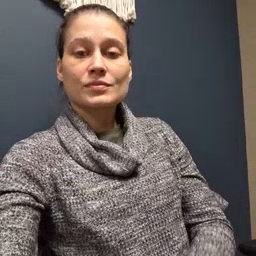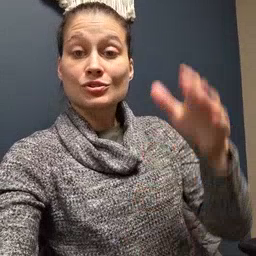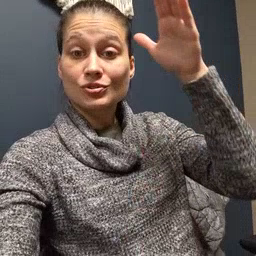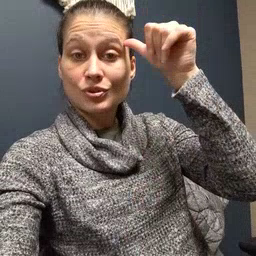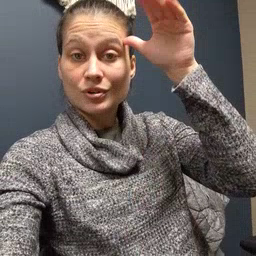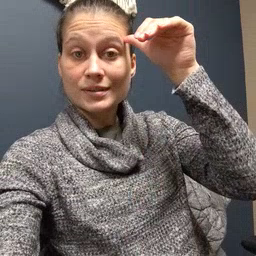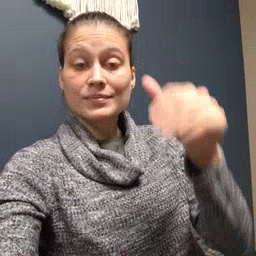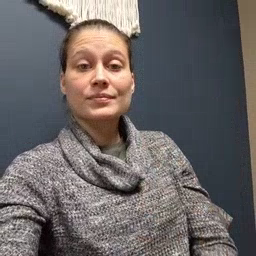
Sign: donkey